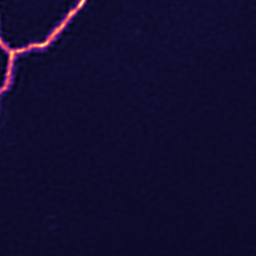
Label: Super-resolution ER image